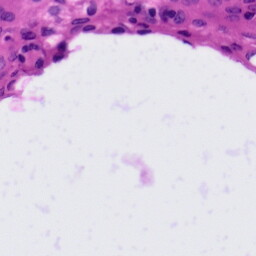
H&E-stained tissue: Tonsil